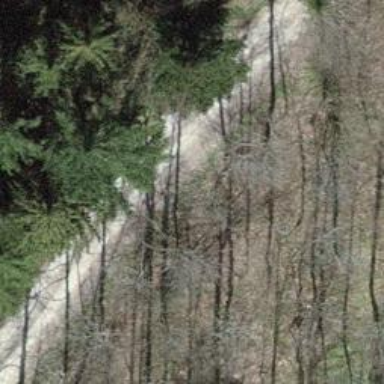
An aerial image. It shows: Gravel track with grade2 tracktype.